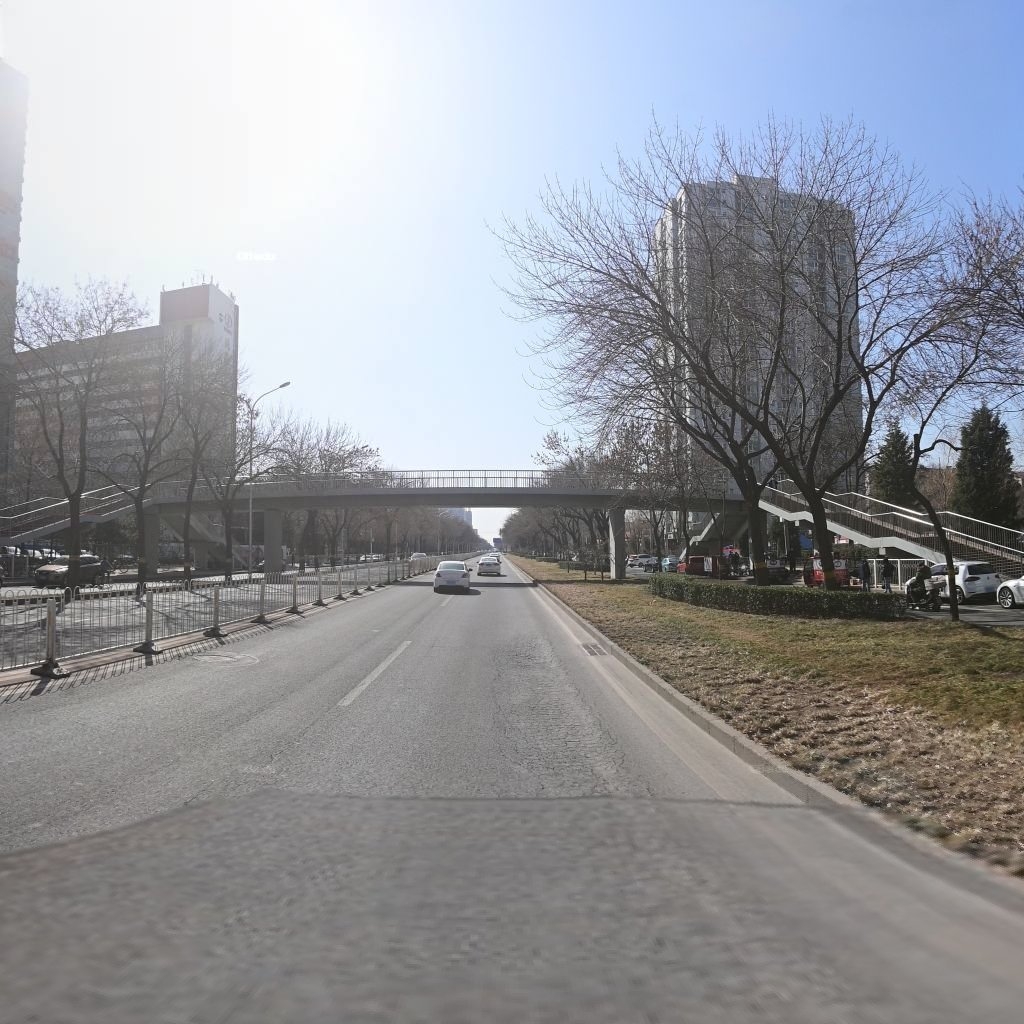
Region: Haidian
Road damage annotations: alligator crack, manhole cover